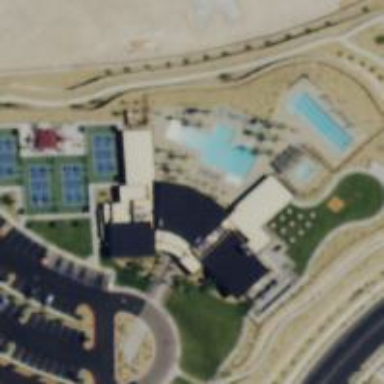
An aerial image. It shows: Community center building.